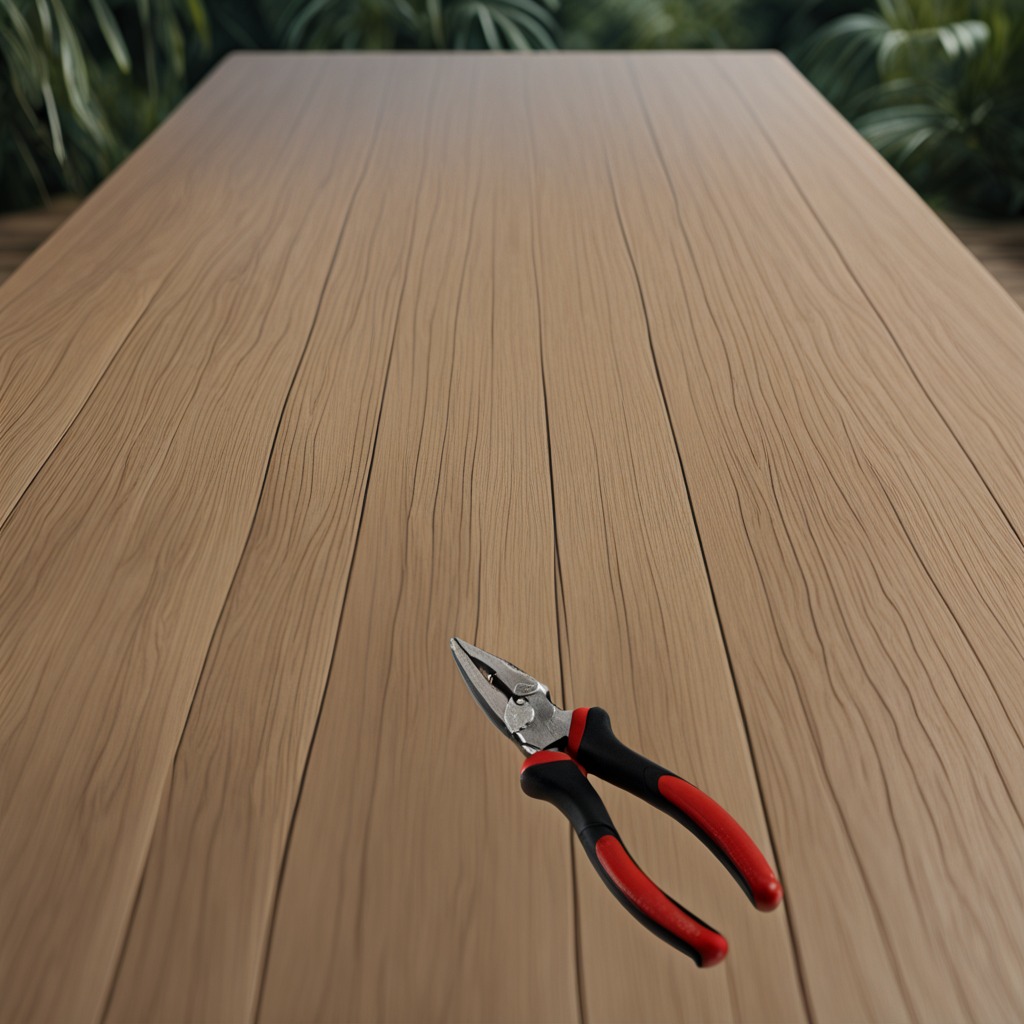
A plier is lying on a wooden table.